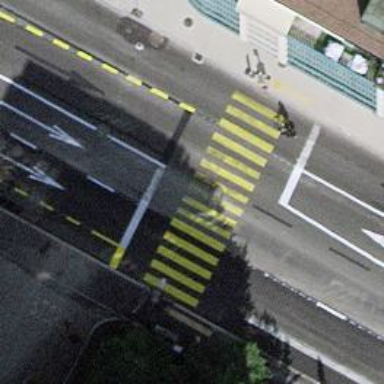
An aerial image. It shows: Road crossing with traffic signals.